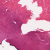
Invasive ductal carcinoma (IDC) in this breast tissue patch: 0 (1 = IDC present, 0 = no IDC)